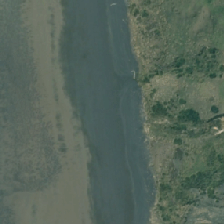
Land cover: grose_broom